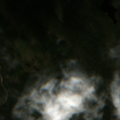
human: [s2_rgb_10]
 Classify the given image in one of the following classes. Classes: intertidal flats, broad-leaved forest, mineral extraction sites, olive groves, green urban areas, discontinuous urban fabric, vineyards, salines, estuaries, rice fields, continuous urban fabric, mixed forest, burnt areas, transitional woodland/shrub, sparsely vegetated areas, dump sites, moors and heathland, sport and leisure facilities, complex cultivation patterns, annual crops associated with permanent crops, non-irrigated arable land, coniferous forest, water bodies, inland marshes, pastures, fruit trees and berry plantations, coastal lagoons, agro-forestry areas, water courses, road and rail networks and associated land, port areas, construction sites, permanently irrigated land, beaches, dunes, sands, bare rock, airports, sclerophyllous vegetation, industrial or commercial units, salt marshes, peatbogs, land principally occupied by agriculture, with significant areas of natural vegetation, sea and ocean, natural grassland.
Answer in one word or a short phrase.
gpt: coniferous forest, mixed forest, transitional woodland/shrub